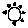
Label: sun